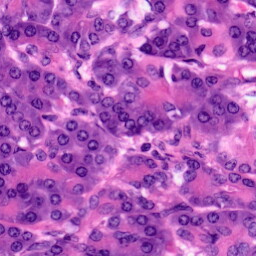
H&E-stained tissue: Pancreatic